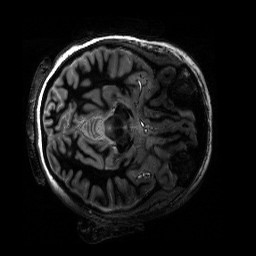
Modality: T1w
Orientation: axial
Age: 26
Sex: female
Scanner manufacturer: siemens
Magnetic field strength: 6.98 T
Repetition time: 4.5 s
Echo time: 0.00337 s